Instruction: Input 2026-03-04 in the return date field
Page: home
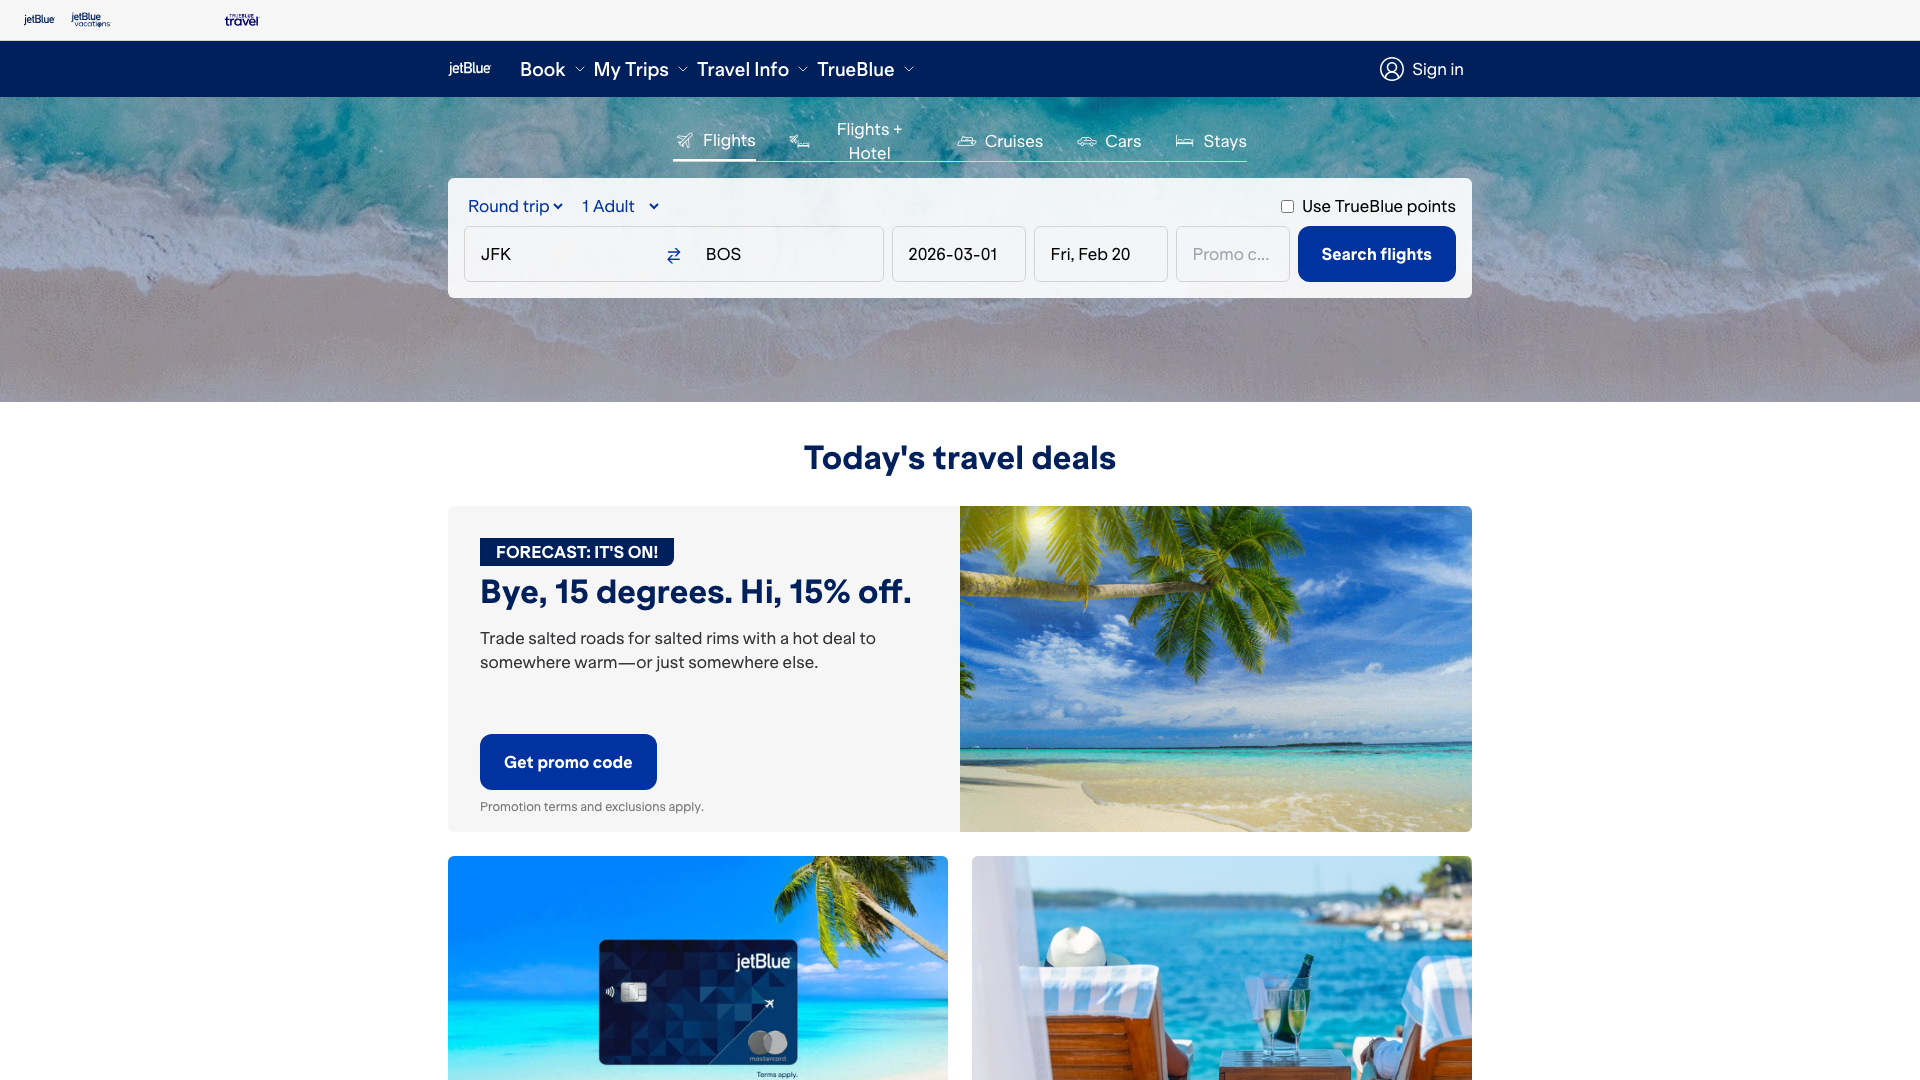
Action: type